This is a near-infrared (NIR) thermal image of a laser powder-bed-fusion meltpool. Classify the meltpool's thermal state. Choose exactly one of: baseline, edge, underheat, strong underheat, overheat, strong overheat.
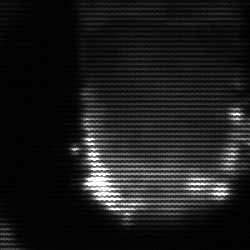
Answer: baseline